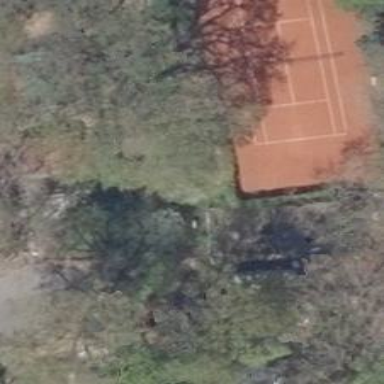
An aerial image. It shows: Tennis court on pitch designated for leisure land.